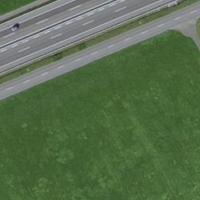
EUNIS habitat code: 57
Species observed at this site:
Milvus milvus